Question: I have below json object. i am parsing json and storing this as disctionary. now i want to get these array from disctionary but when i am using objectForKey("upcomingAppointments") it given me nothing
'''
{
"upcomingAppointments": [],
"upcomingFollowUps": [],
"followUps": []
}
'''

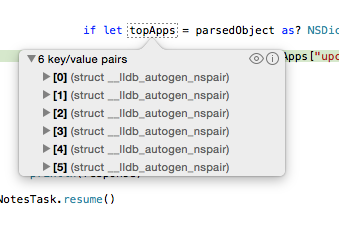
Answer: Try this:
'''
var dictionary = //NSDictionary from somewhere...
if let upcomingAppointments = dictionary["upcomingAppointments"] as? NSArray {
//Process your appointments here.
}
//Same goes for other such json fields.
'''